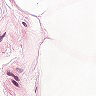
Metastatic tissue present: no